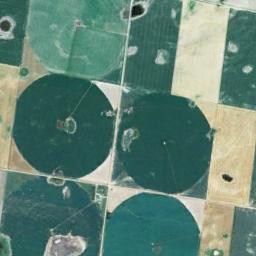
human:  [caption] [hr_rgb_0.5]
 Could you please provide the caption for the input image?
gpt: There are some green circle farmland and square farmland .

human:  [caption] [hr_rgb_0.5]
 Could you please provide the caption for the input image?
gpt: Different round fields have different colors .

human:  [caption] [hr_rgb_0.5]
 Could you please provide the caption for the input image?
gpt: Several neatly arranged dark green and light green mixed circular farmlands with incomplete gardens .

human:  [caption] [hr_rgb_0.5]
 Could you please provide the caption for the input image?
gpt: Several green circular farmlands are on the ground and some rectangular farmlands beside .

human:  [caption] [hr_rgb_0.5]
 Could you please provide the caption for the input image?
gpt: There are five circular farmlands of the same size .